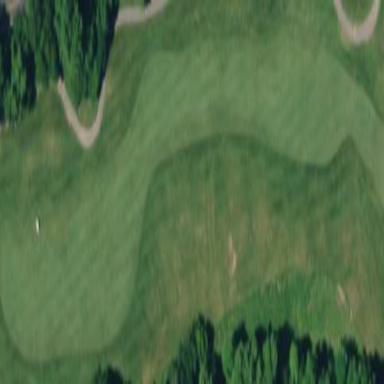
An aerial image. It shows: Grassy area designated as golf fairway.